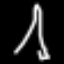
Label: The Eiffel Tower